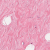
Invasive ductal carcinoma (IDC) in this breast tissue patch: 0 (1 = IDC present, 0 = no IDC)